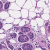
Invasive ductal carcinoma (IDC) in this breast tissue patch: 1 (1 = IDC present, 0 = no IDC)